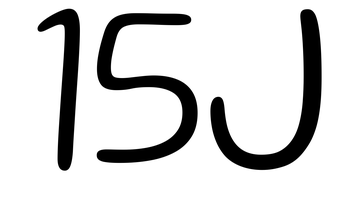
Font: Gluten_ExtraLight